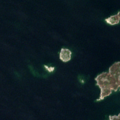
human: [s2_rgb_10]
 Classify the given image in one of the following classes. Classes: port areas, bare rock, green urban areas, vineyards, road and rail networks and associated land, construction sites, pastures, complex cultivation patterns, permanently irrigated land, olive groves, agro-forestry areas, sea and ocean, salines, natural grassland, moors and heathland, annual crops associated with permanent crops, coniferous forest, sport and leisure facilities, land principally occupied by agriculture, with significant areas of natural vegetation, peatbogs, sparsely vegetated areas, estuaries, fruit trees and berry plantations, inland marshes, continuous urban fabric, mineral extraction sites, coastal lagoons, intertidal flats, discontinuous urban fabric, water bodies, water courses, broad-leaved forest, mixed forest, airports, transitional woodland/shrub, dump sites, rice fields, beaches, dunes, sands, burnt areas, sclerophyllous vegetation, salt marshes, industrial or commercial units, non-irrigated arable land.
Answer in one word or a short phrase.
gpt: sea and ocean